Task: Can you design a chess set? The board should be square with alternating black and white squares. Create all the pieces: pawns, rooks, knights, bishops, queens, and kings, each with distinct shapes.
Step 2627:
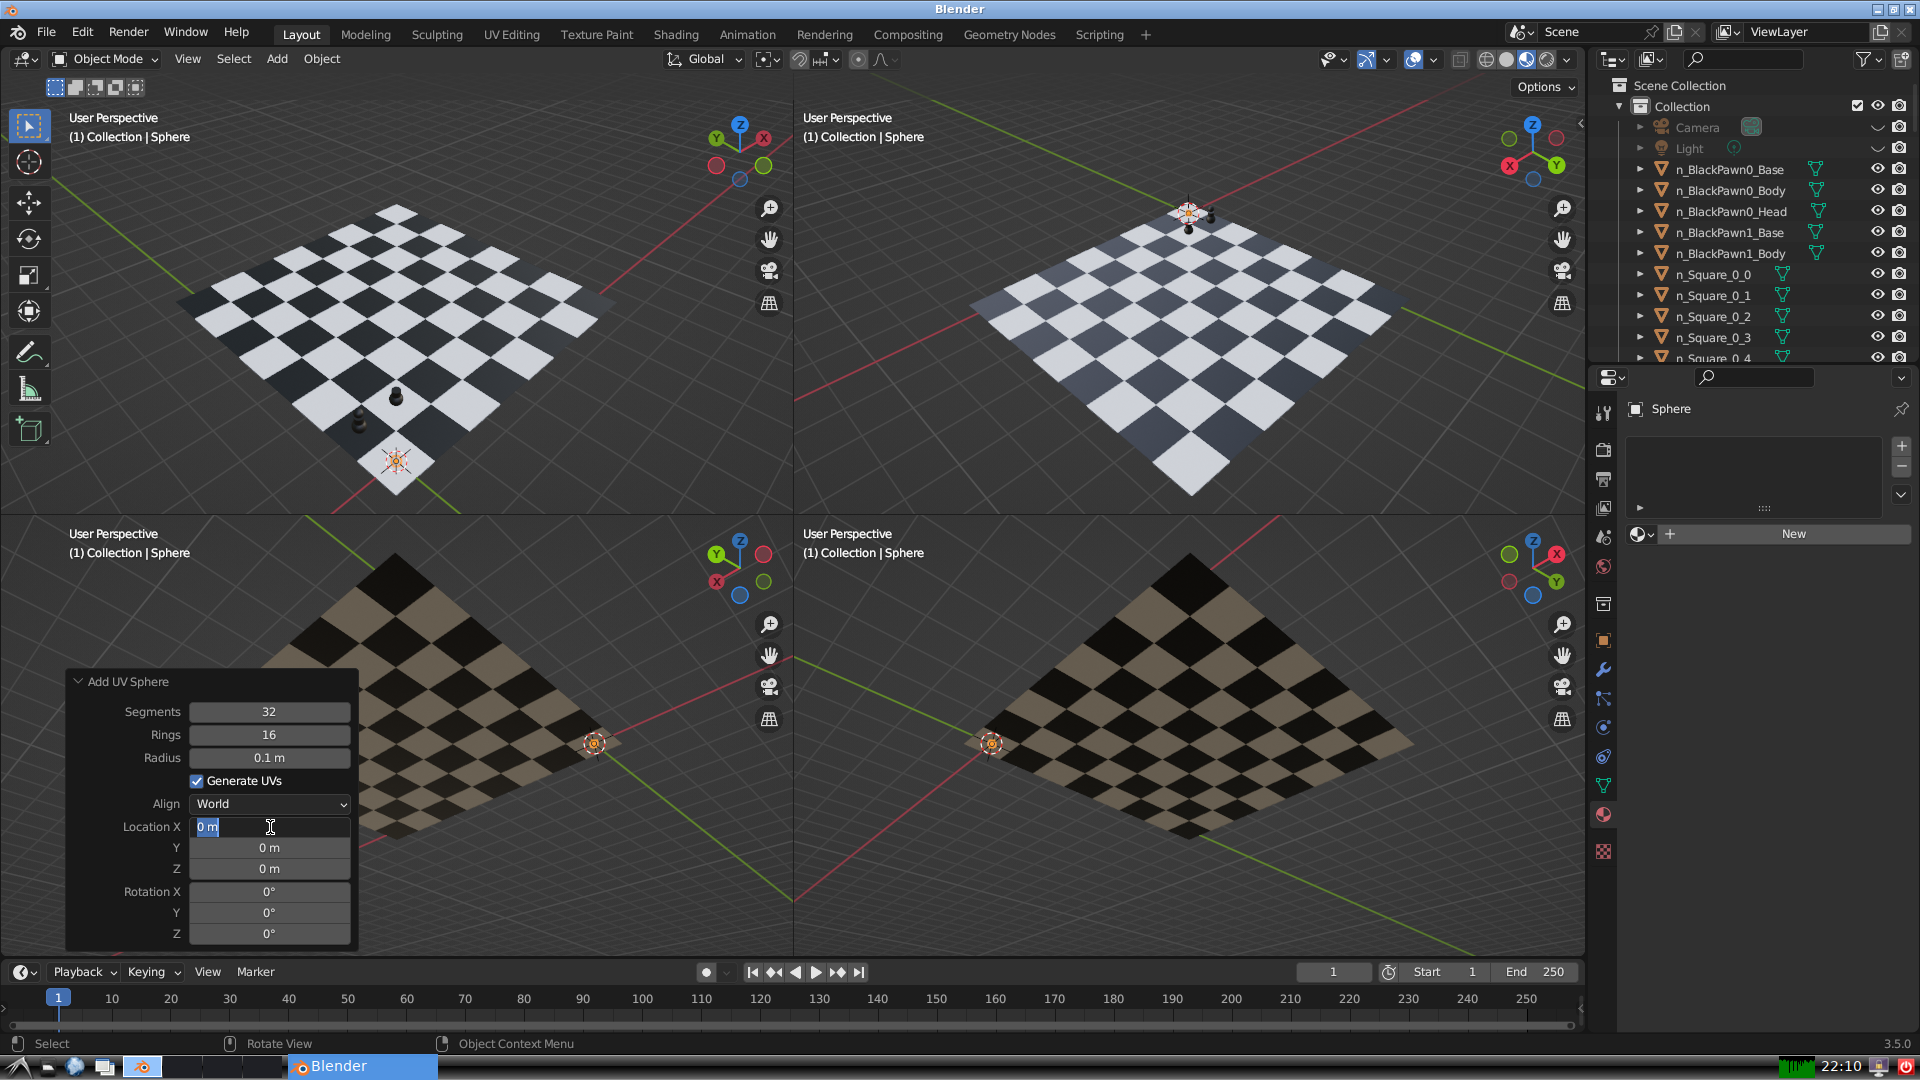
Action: input_text: 1.0